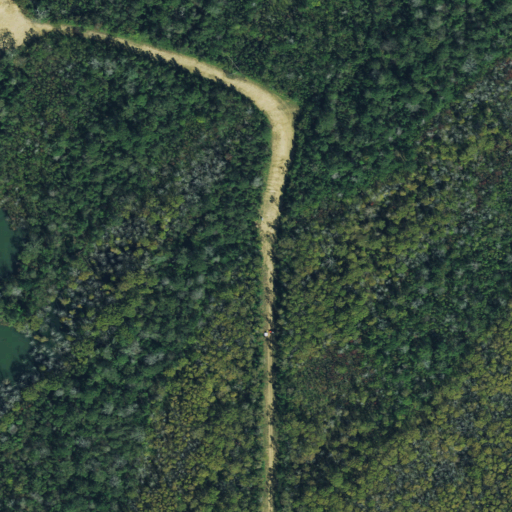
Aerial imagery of ridge(s) in Texas named Ross Ridge containing woody wetlands, shrub, open development, evergreen forest, mixed forest, and herbaceous wetlands